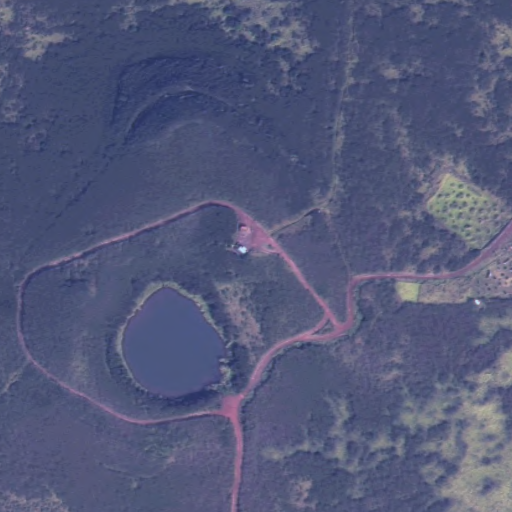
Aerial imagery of mountain in Hawaii named Puu Hi containing only unknown